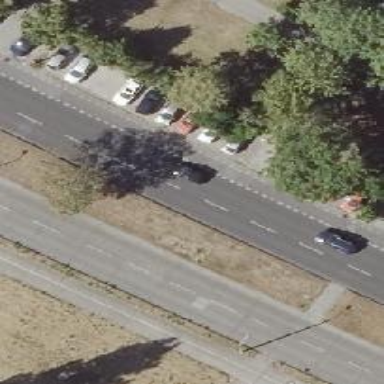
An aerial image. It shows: Parking available on the street side.